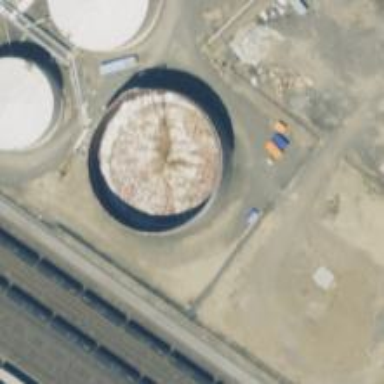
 man-made structure designed for storing gases."